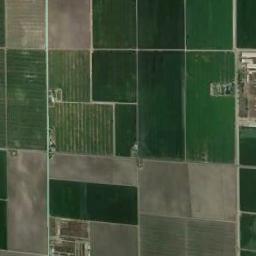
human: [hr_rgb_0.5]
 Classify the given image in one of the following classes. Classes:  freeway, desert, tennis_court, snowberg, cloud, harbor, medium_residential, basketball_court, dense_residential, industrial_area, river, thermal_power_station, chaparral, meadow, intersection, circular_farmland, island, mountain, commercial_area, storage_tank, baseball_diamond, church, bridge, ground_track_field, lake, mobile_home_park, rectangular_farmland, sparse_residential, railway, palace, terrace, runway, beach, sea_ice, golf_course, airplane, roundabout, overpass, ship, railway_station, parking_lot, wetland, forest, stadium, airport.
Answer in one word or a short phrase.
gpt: rectangular_farmland